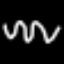
Label: squiggle